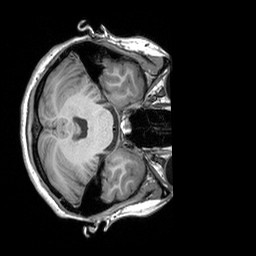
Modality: T1w
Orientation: axial
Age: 24
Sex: female
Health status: healthy
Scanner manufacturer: siemens
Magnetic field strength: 3 T
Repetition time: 2.3 s
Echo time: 0.00303 s